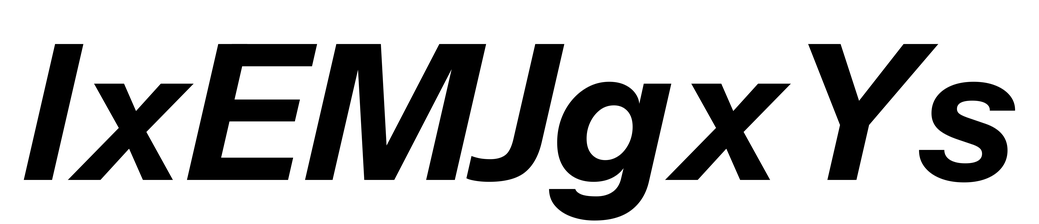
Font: InstrumentSans-Italic_Bold_Italic